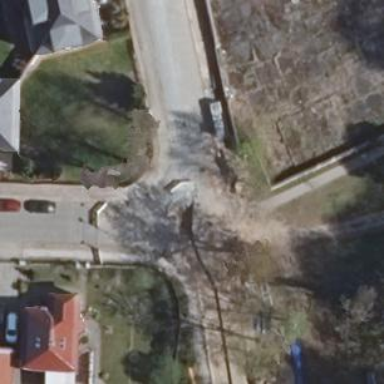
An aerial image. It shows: Residential road surfaced with concrete plates.